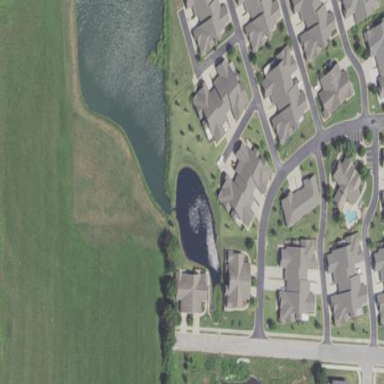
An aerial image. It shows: Pond with natural water.